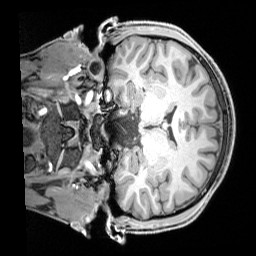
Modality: T1w
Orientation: coronal
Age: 33
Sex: male
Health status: healthy
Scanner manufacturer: siemens
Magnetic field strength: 3 T
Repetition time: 1.65 s
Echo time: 0.00182 s